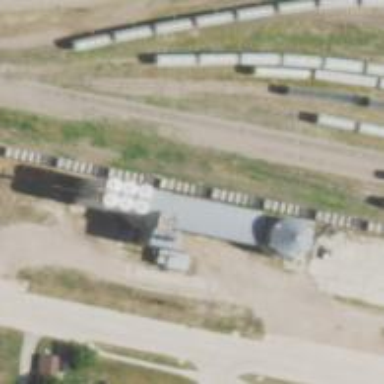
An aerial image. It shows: Railway siding with rails.